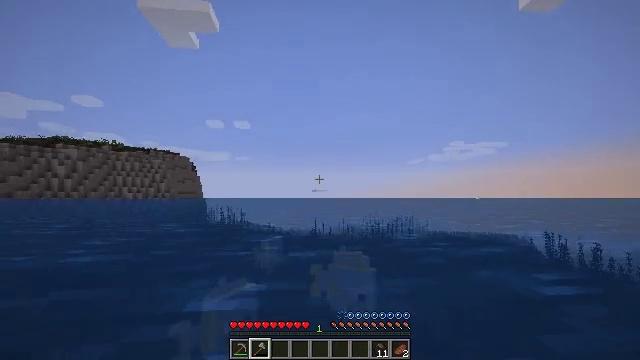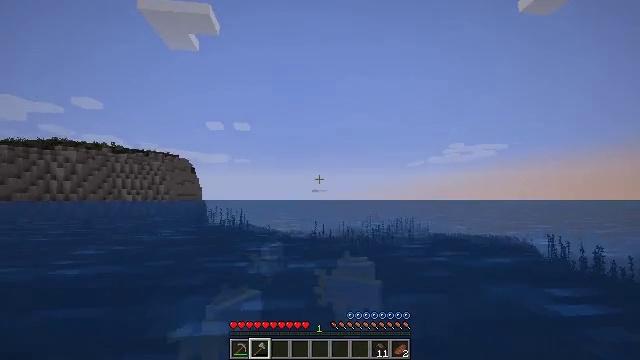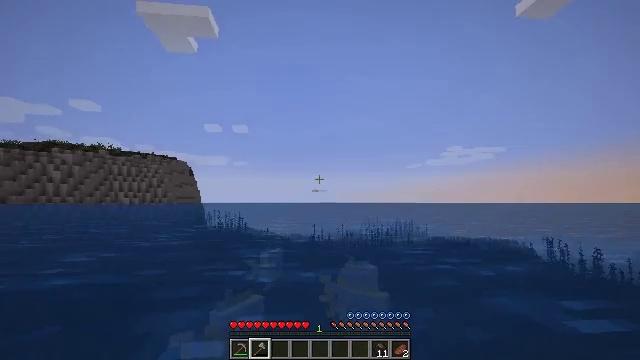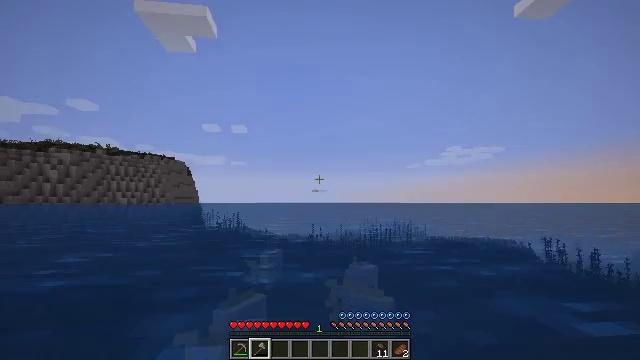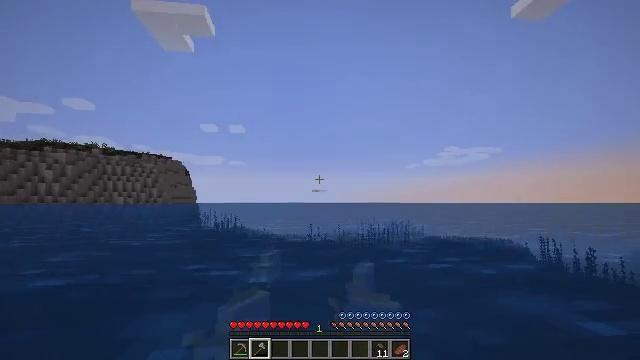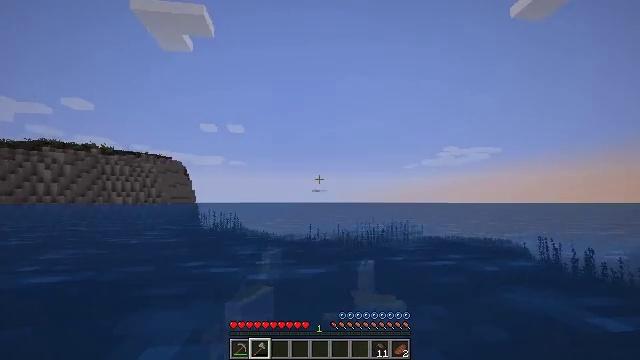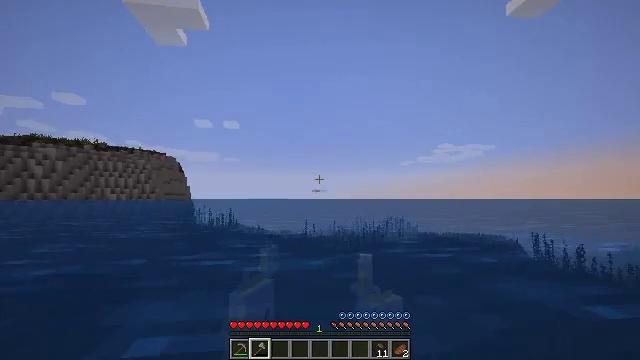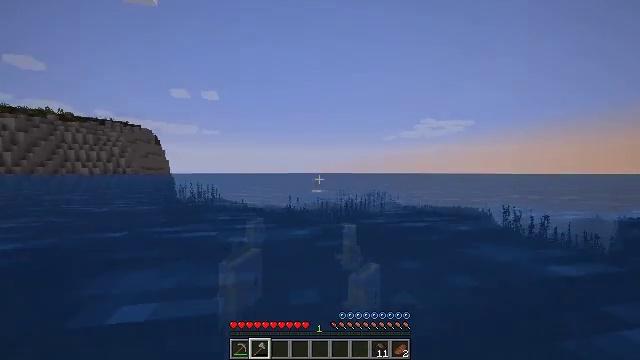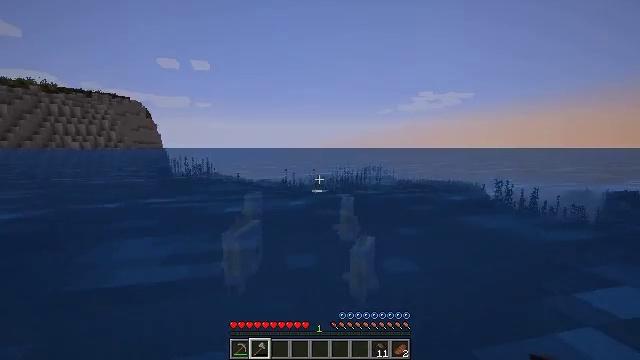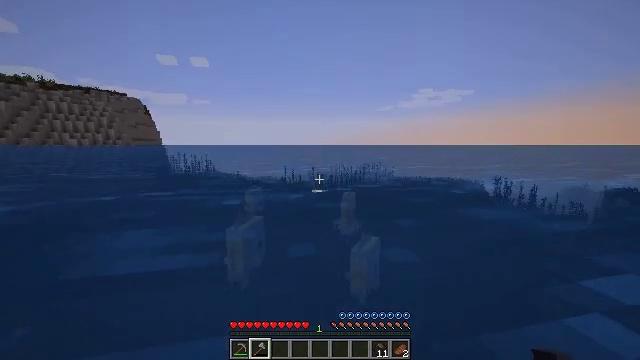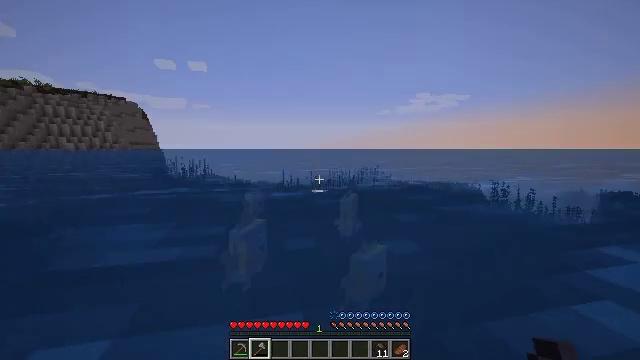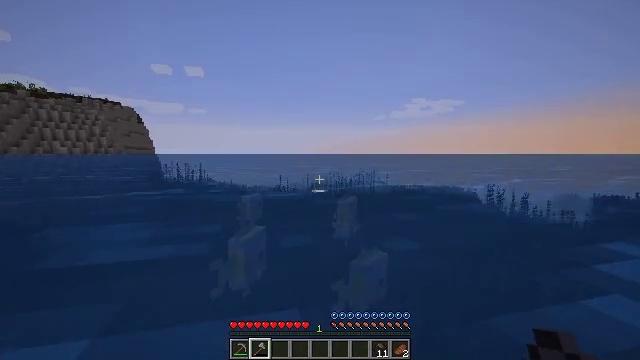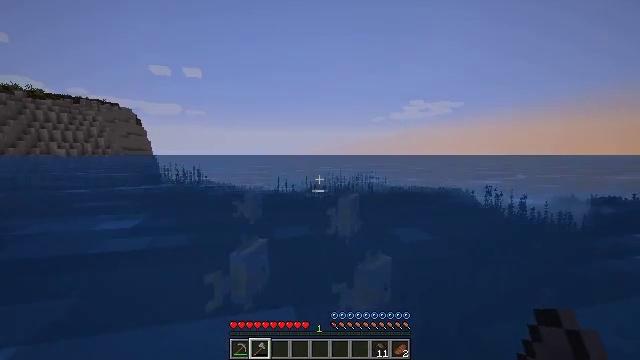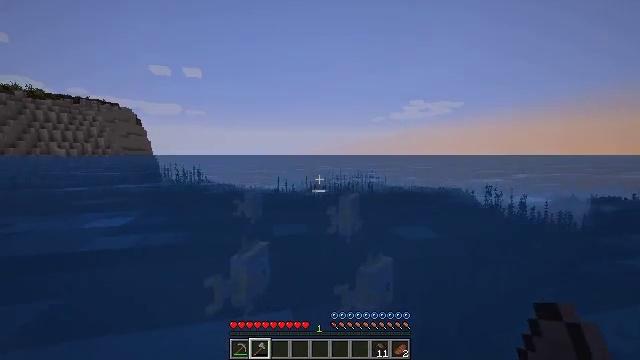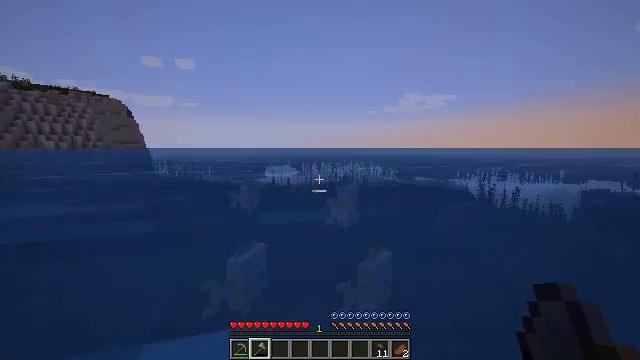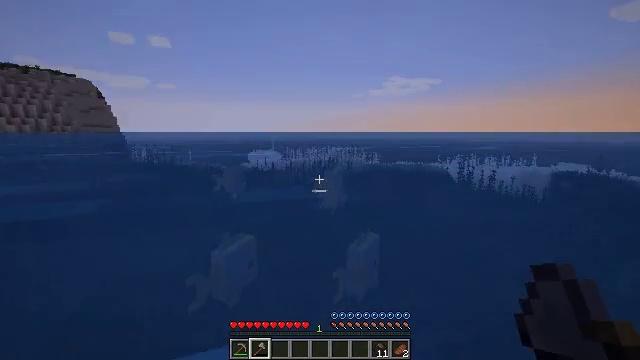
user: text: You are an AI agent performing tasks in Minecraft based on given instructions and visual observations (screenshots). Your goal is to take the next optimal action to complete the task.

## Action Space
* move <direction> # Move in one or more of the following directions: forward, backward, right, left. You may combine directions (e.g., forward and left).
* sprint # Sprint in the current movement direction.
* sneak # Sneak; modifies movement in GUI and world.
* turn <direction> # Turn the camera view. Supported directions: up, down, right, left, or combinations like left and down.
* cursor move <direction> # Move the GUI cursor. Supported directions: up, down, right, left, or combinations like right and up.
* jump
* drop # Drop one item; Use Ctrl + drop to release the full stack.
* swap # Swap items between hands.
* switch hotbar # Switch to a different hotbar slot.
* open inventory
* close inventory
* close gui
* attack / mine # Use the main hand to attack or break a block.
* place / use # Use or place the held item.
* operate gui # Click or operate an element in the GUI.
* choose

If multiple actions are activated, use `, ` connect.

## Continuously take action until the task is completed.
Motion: motion action
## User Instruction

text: Hunt a tropical fish.
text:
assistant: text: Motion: no_op
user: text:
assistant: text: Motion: no_op
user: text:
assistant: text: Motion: no_op
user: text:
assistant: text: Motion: no_op
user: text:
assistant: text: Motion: no_op
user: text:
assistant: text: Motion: no_op
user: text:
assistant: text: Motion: turn right and down
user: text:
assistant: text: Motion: turn down
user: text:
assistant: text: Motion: no_op
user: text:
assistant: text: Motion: no_op
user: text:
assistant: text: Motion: move forward, turn up
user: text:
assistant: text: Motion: move forward
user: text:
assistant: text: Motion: move forward
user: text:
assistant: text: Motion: move forward, turn right and down
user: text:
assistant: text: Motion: turn right and down
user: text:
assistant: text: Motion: turn right and down
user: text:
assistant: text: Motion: turn right and down
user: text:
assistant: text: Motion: turn right and down
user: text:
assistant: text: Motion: turn right and down
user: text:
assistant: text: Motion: no_op
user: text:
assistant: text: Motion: move forward, attack / mine
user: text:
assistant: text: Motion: move forward, attack / mine
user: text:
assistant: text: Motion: move forward, turn right, attack / mine
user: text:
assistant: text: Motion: move forward, turn right and down, attack / mine
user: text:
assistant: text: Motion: move forward
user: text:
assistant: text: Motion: move forward
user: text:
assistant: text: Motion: move forward
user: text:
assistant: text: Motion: move forward
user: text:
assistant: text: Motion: move forward
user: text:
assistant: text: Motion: move forward